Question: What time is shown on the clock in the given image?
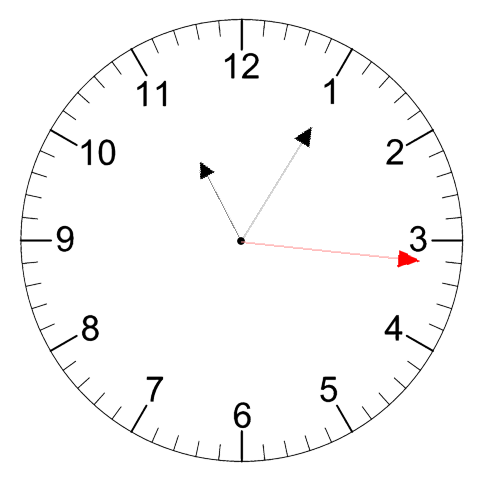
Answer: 11:05:16